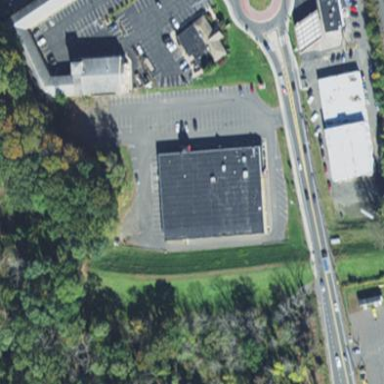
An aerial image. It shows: Building housing bowling alley.